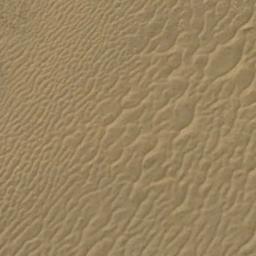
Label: desert